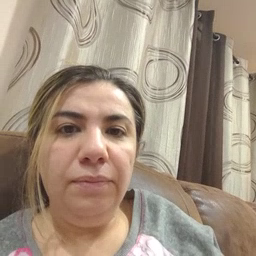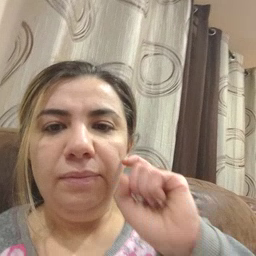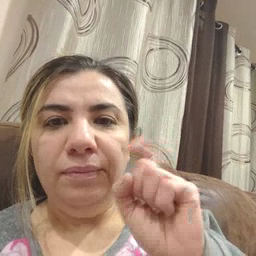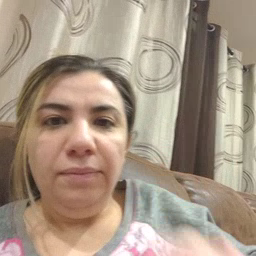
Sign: gift